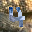
Label: 4